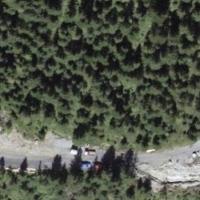
EUNIS habitat code: 43
Species observed at this site:
Dolycoris baccarum
Rubus saxatilis
Convallaria majalis